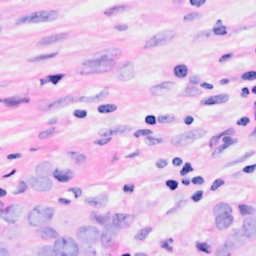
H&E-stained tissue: Breast